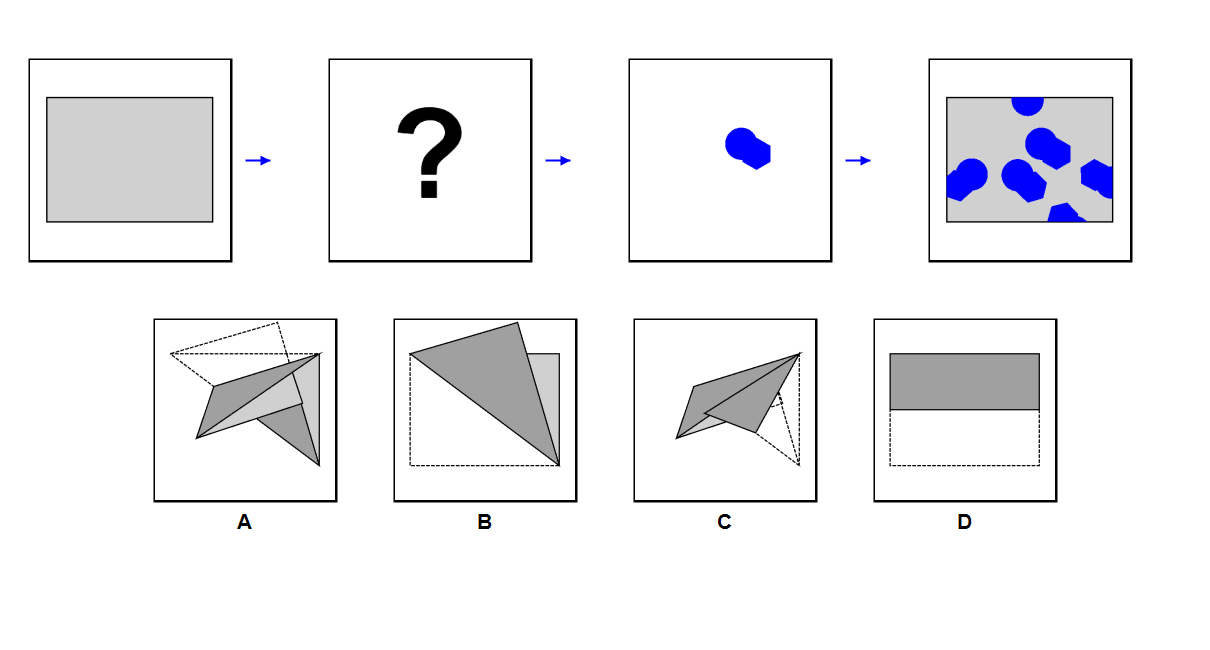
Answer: D